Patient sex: F
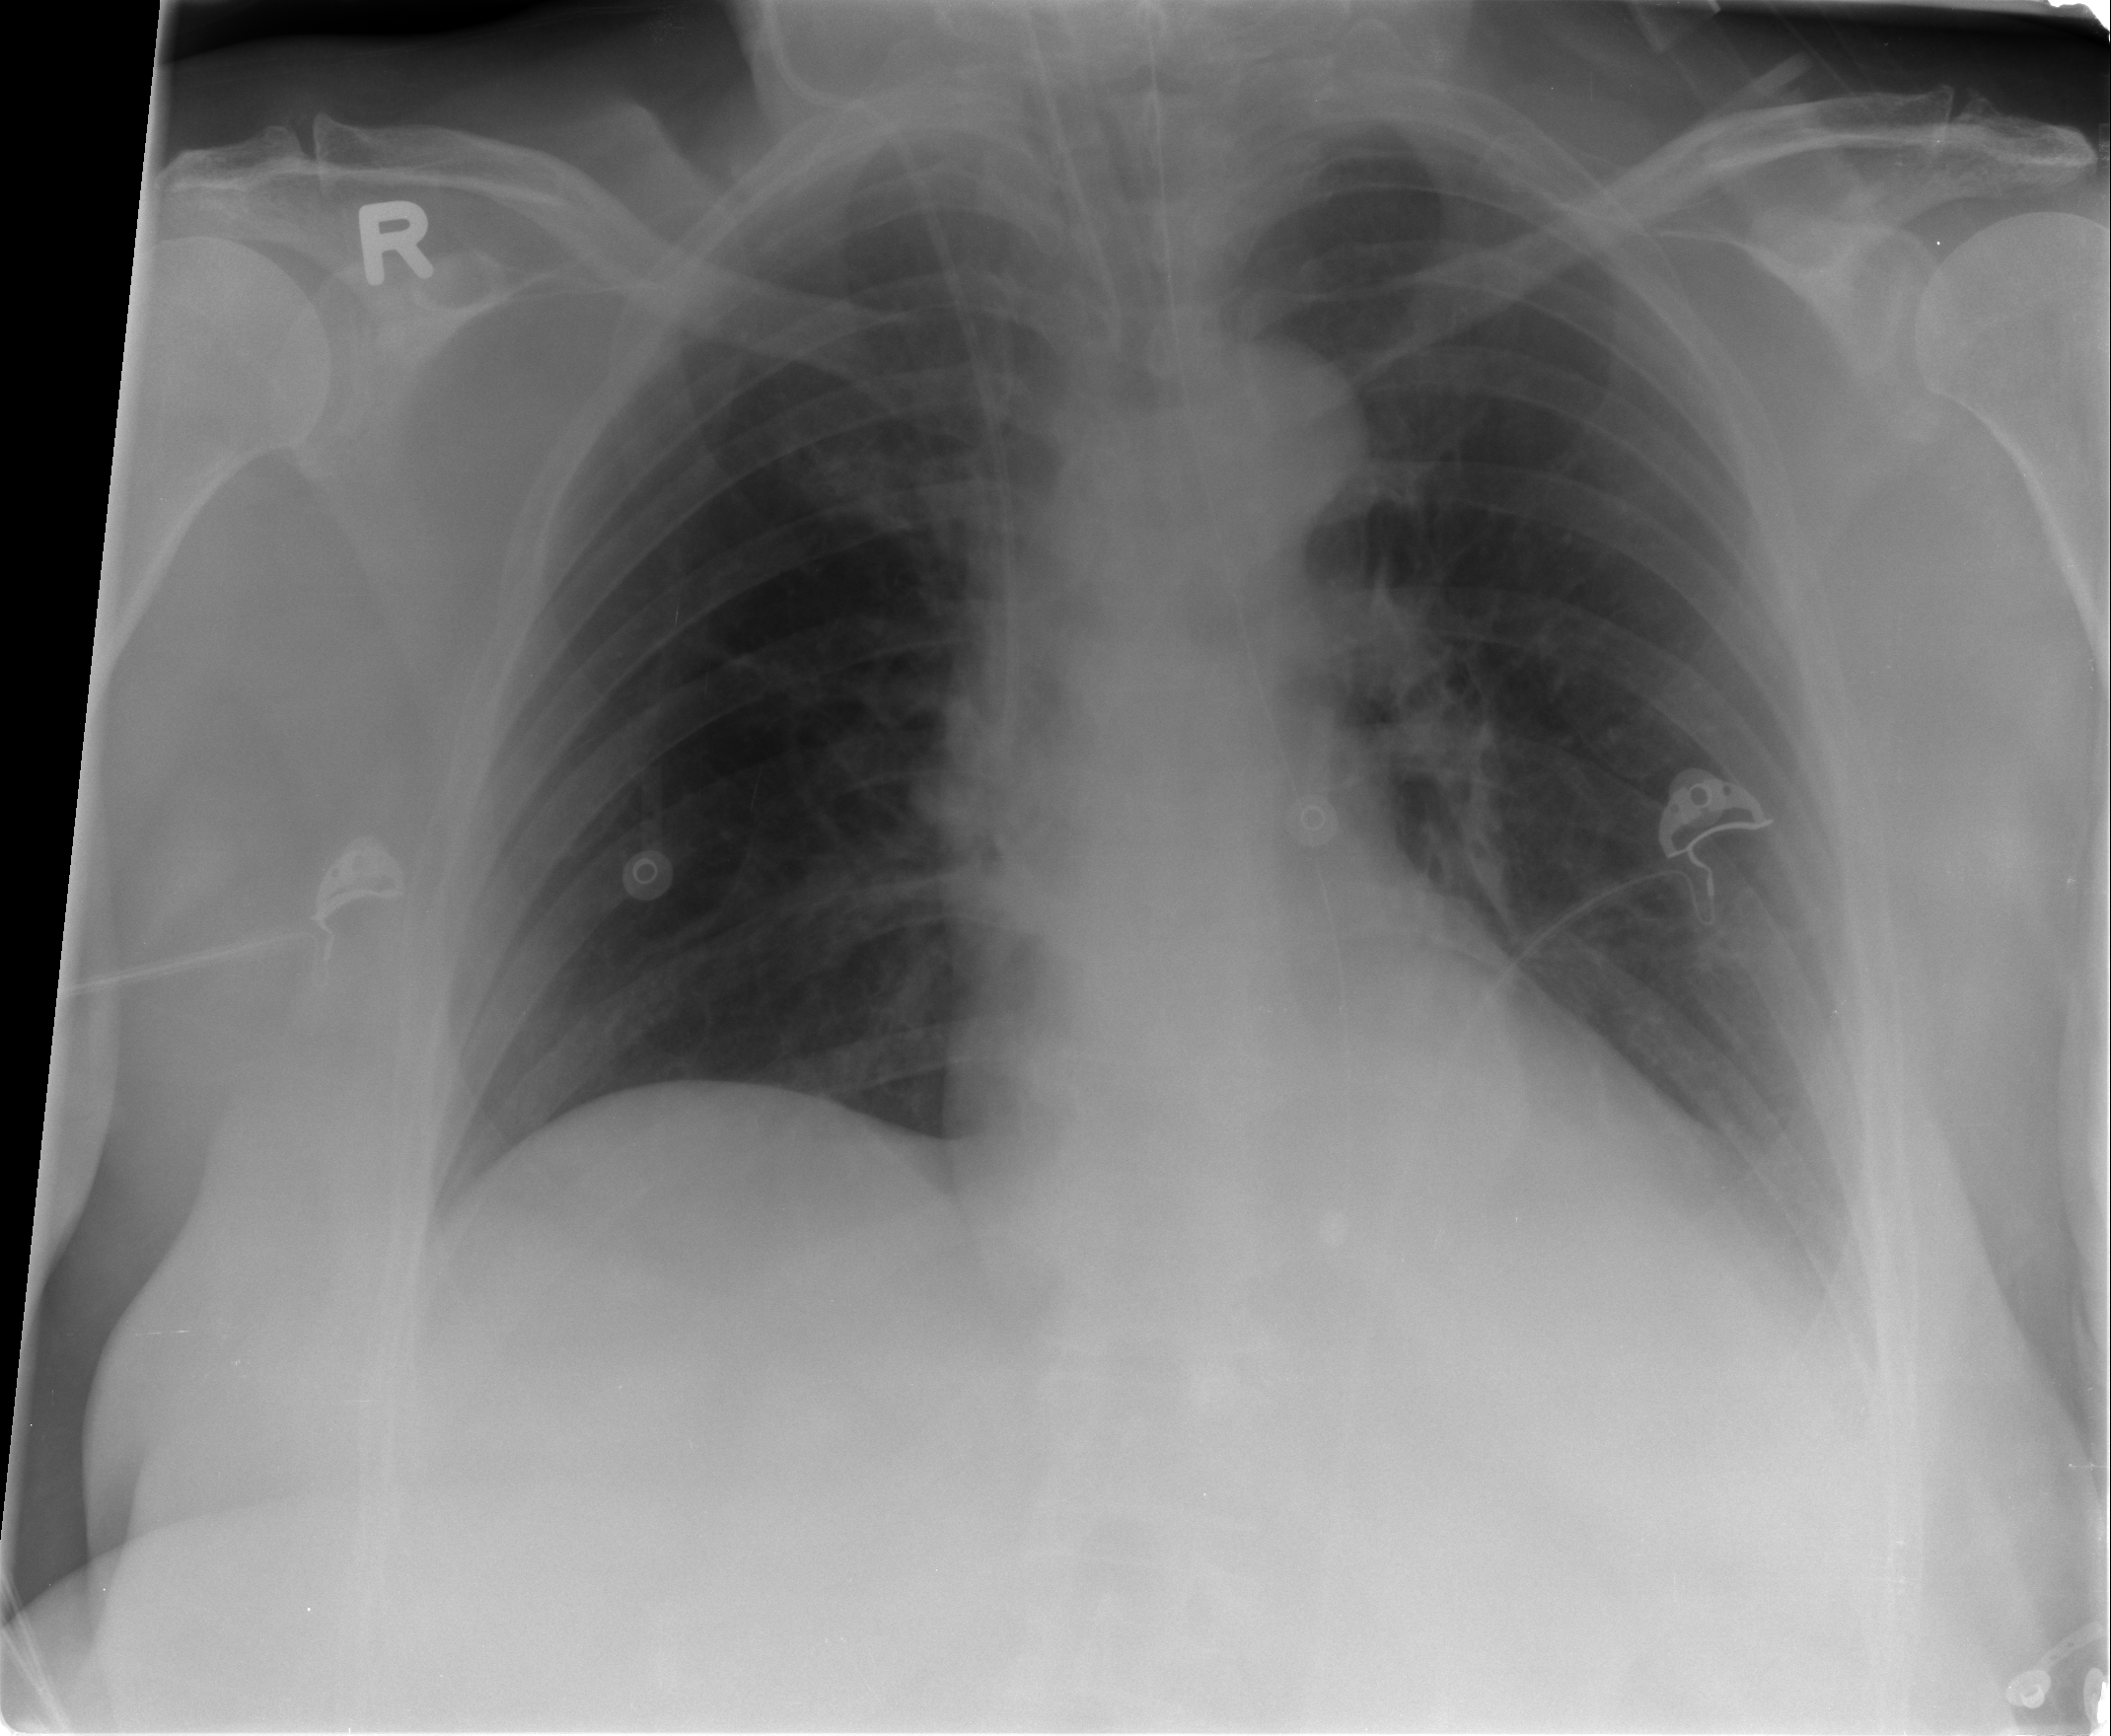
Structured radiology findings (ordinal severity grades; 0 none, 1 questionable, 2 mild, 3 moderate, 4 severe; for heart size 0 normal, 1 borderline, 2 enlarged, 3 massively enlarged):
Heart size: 0
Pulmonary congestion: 0
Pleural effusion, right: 0
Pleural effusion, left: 0
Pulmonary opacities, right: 0
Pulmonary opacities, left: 0
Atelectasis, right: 0
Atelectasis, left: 2